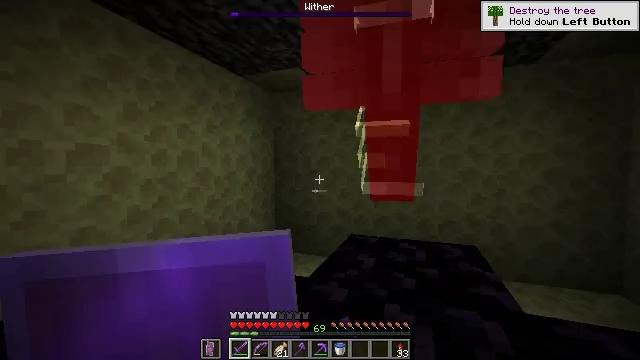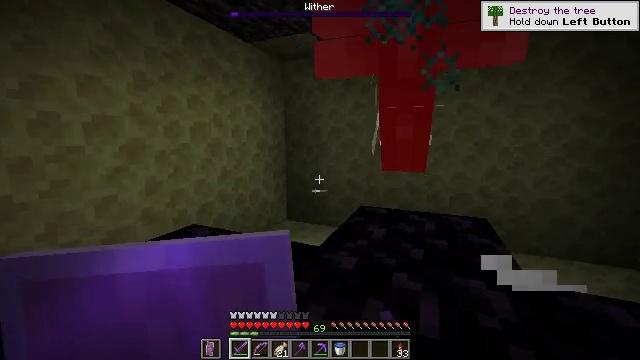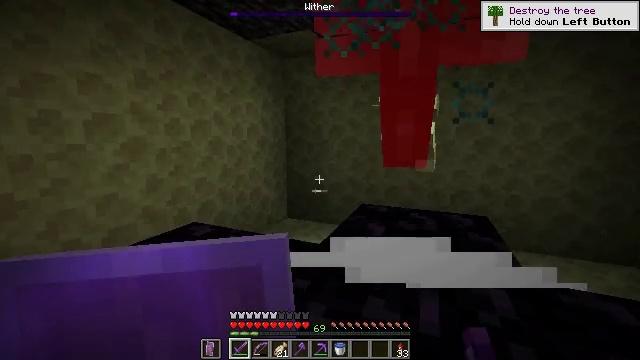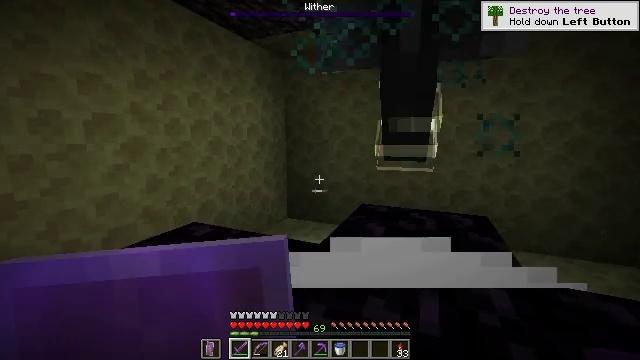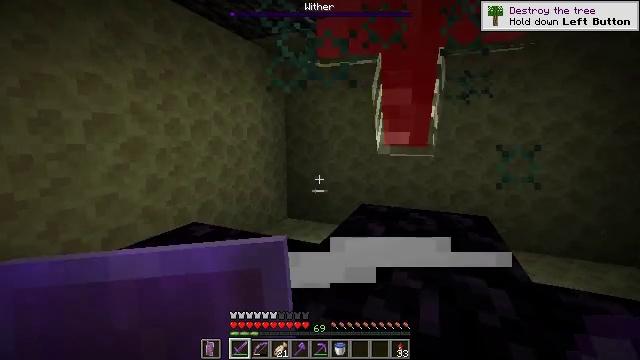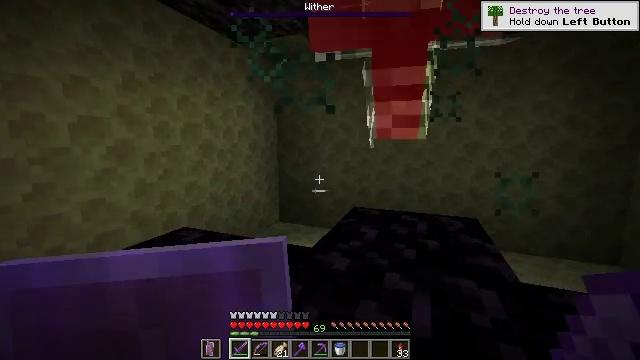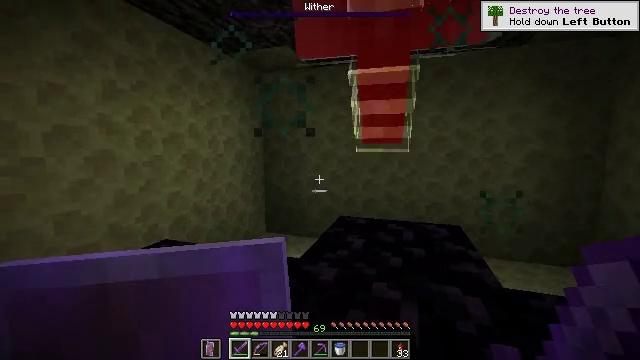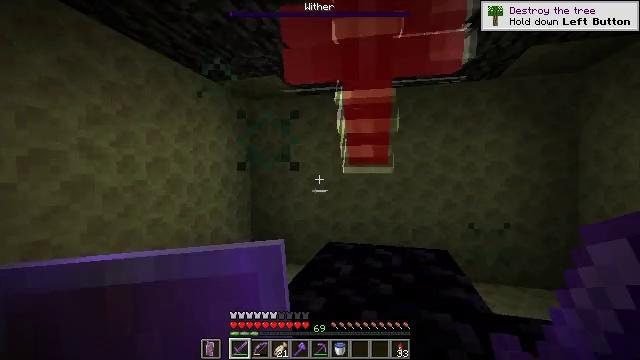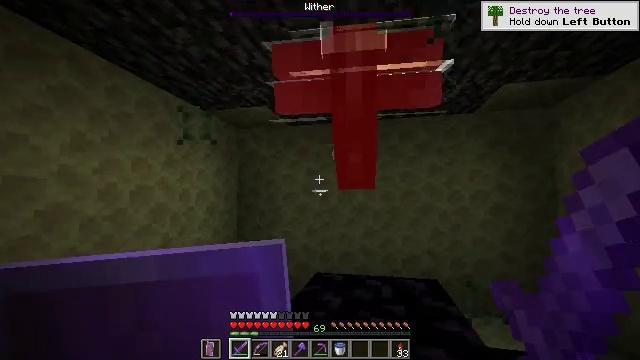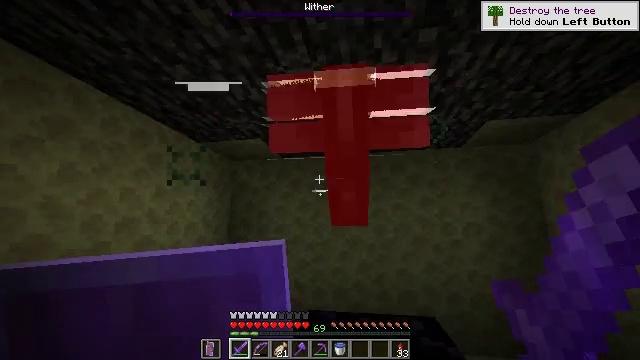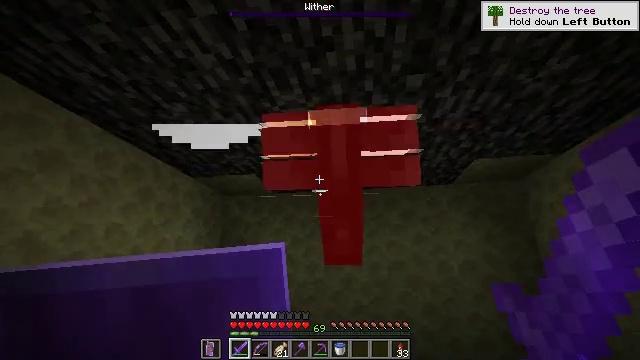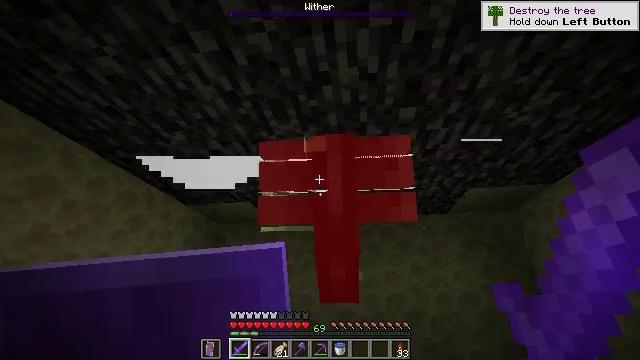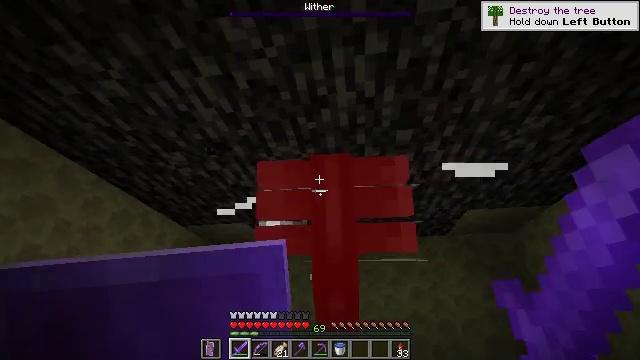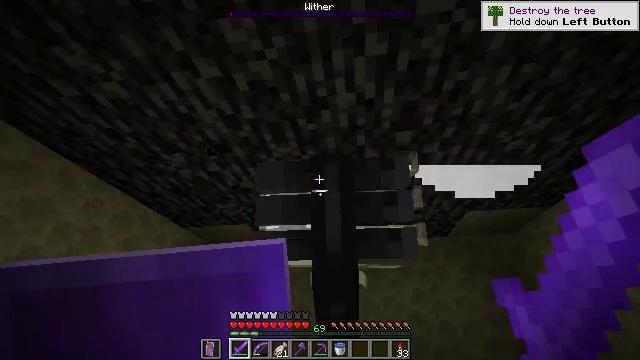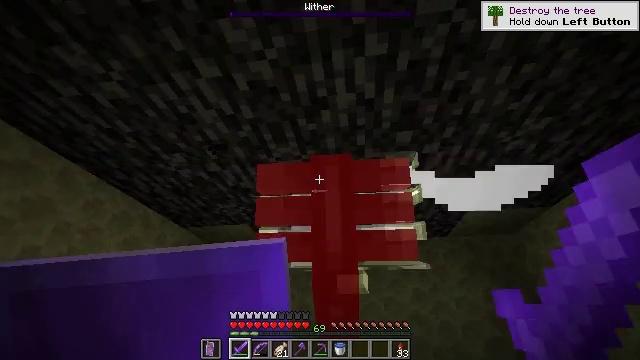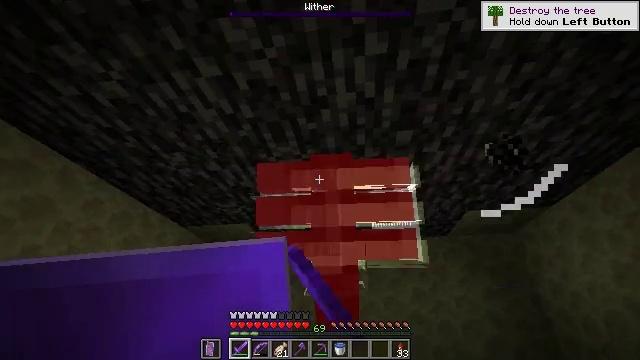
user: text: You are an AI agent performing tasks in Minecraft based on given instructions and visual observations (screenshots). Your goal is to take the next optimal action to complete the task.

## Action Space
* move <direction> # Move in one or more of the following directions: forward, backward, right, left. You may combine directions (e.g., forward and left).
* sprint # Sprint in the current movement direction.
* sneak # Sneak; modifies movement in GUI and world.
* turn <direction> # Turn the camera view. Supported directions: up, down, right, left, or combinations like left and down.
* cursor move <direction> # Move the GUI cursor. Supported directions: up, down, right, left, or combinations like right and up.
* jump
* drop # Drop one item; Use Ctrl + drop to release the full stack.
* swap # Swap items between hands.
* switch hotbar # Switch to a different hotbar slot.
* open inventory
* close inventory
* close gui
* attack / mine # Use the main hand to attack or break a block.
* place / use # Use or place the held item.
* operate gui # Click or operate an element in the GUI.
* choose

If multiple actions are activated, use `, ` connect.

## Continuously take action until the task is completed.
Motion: motion action
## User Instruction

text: Kill the boss mob.
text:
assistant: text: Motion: turn left and down
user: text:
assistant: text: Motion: no_op
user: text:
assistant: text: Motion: no_op
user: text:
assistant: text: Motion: no_op
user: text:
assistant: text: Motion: turn right
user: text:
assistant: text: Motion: turn right and up
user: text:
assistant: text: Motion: turn right and up
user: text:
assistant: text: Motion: turn right and up
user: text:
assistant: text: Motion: turn right and up
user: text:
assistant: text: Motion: turn right and up
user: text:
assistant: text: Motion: turn right and up
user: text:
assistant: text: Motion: turn up
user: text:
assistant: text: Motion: no_op
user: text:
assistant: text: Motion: attack / mine
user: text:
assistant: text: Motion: attack / mine
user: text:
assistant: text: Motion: turn down, attack / mine
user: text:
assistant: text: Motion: turn down, attack / mine
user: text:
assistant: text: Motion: turn left and down, attack / mine
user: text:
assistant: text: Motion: no_op